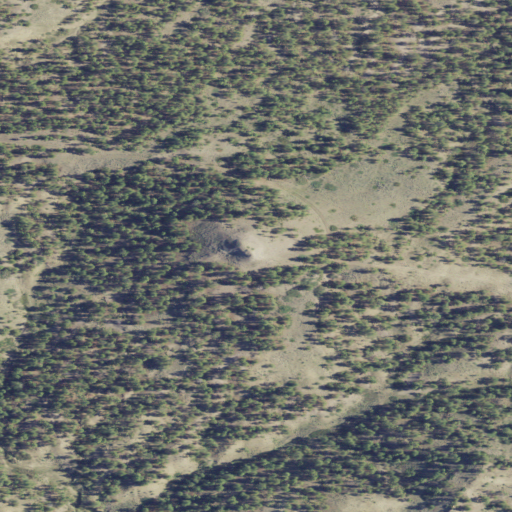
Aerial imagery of mountain in Montana named Gumbo Butte containing shrub, evergreen forest, and grassland